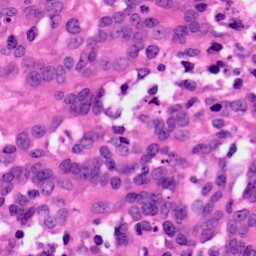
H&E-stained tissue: Ovarian